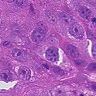
Metastatic tissue present: yes